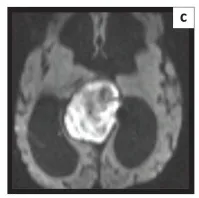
Diffusion-weighted imaging axial at b 1000 s/mm2.
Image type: radiology (mri)